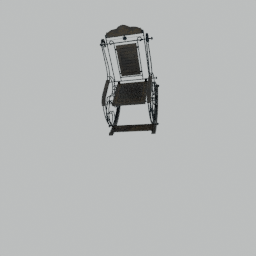
Label: furniture